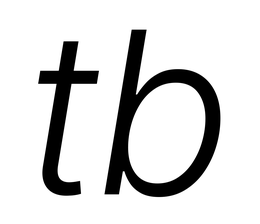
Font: Inter-Italic_Light_Italic